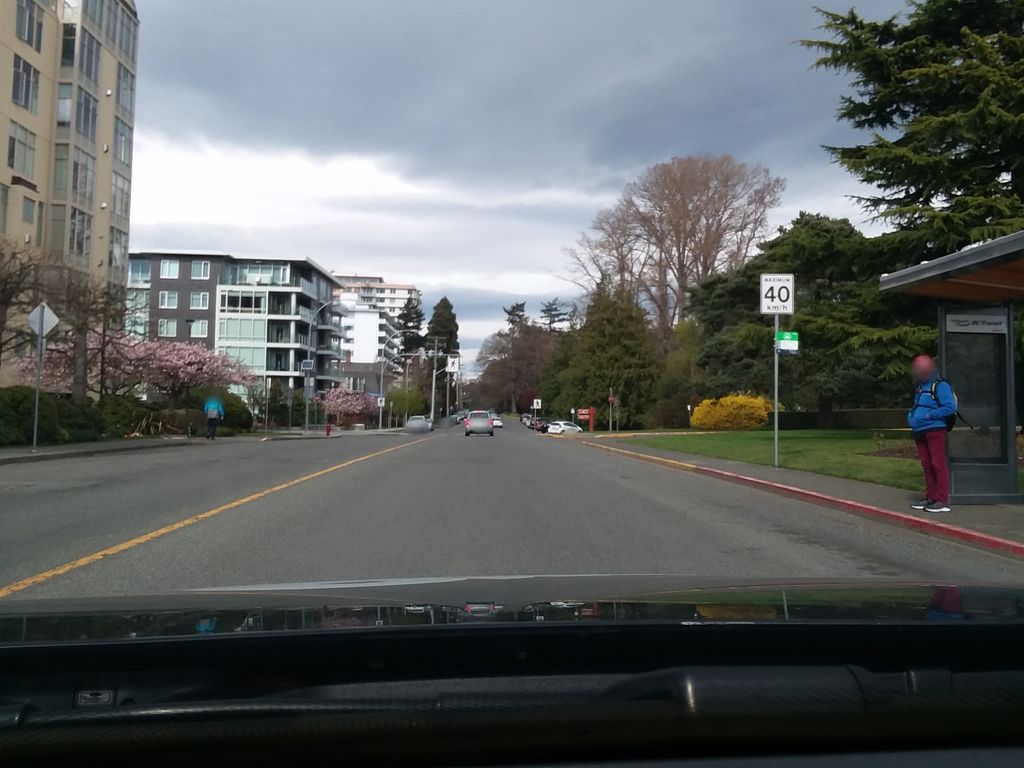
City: victoria